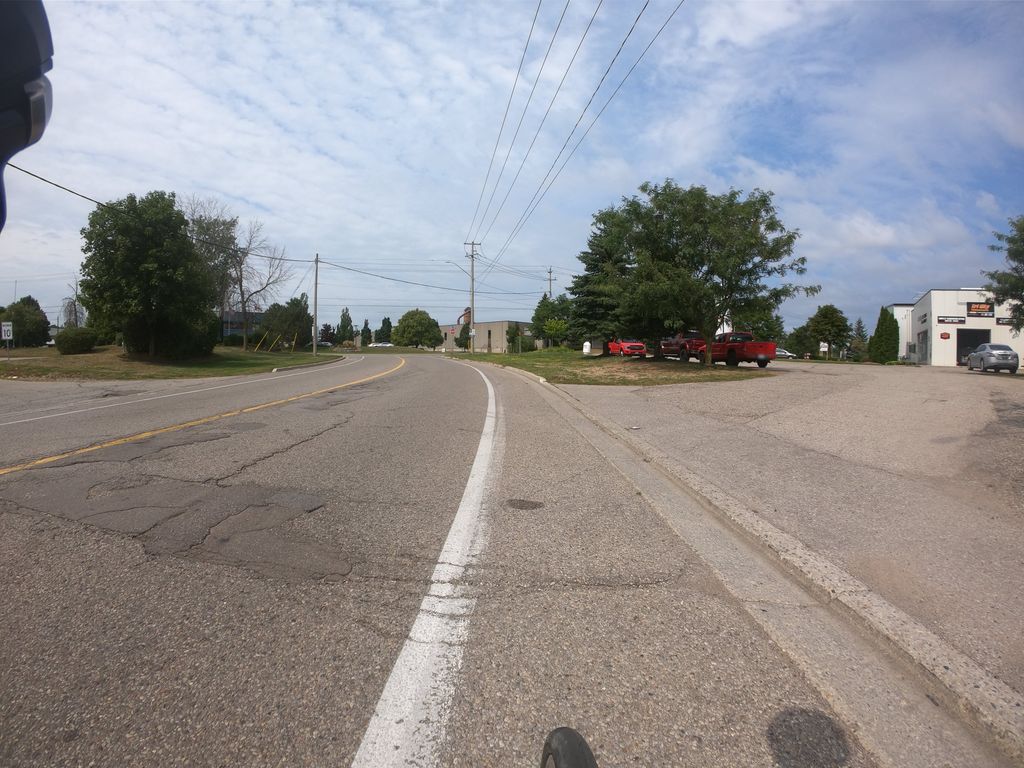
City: kitchener-waterloo